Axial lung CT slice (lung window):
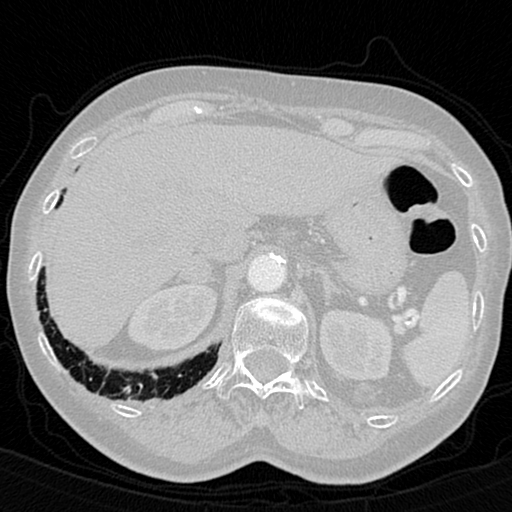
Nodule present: no